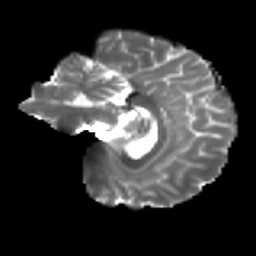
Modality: T2w
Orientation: sagittal
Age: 22
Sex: female
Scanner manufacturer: ge
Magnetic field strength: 3 T
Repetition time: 7.8 s
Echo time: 0.0606 s